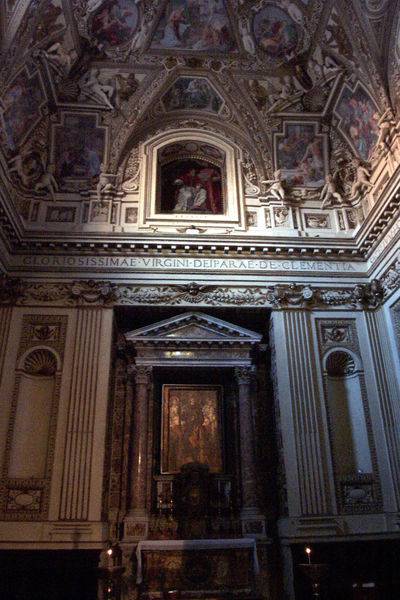
Titel: Innenraum der Cappella Altems mit Stuckdekoration
Standort: Rom, S. Maria in Trastevere (EU - I - Latium)
Schlagwörter: dunkel, gemälde, gott, schatten, weiß, blumen, fenster, licht, marmor, raum, säule, säulen, dach, rot, malerei, wand, architektur, barock, bild, kirche, gold, decke, innen, engel, skulptur, schrift, bilder, giebel, pilaster, figuren, kuppel, papst, inschrift, ornamente, wandmalerei, kerze, kerzen, stuck, marmoriert, hoch, foto, fotografie, photographie, nische, gewölbe, kardinal, altar, girlanden, fries, jesus, simse, antik, fresko, muscheln, maria, nischen, deckenmalerei, nische#, gloriosissimae, virgini, deiparae, kalotten, vigine